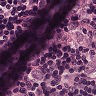
Metastatic tissue present: yes